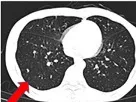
Timeline of laboratory results. Lungs. At diagnosis and following initiation of therapy.
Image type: radiology (ct)